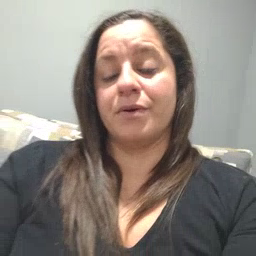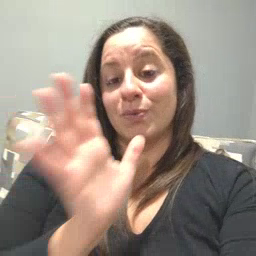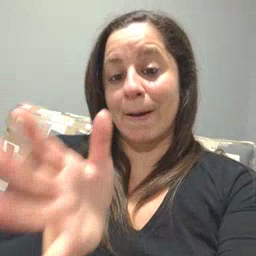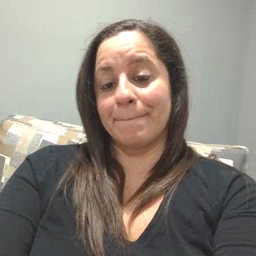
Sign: grandma